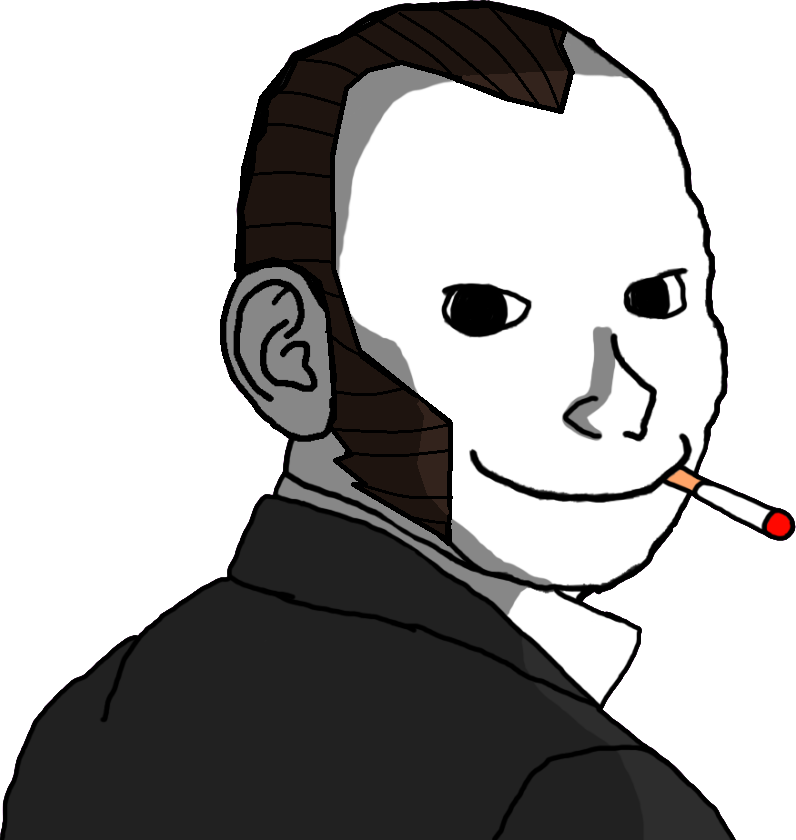
Label: 5_Oomer